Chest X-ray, PA view. Patient: 45 years old, sex M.
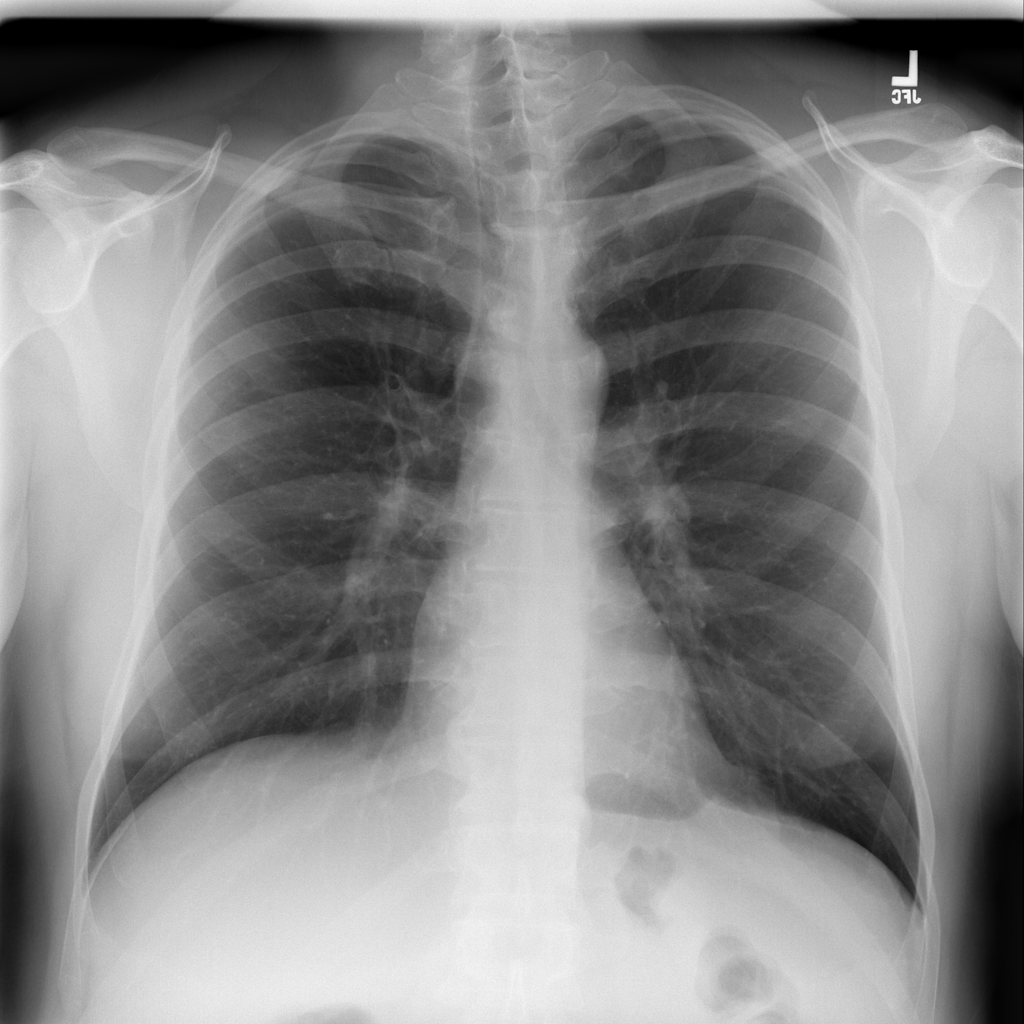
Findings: No Finding